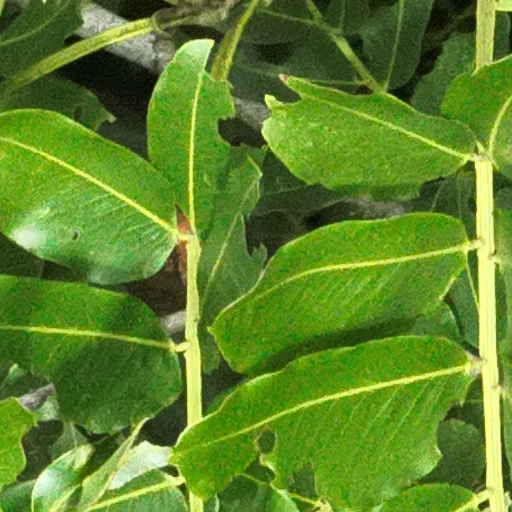
Species: Dipteryx oleifera
GBIF accepted scientific name: Dipteryx oleifera
Crown area (m\u00b2): 212.222